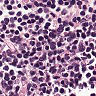
Metastatic tissue present: no